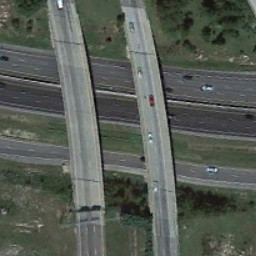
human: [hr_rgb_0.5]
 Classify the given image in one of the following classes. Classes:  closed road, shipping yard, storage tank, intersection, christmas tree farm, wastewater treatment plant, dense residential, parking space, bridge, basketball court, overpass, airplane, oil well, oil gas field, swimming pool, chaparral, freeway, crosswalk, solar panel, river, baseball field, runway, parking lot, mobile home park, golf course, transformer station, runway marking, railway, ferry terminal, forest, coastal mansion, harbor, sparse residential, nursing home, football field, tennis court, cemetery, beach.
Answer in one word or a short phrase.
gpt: overpass